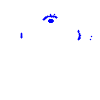
Particle: pion